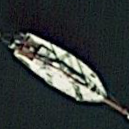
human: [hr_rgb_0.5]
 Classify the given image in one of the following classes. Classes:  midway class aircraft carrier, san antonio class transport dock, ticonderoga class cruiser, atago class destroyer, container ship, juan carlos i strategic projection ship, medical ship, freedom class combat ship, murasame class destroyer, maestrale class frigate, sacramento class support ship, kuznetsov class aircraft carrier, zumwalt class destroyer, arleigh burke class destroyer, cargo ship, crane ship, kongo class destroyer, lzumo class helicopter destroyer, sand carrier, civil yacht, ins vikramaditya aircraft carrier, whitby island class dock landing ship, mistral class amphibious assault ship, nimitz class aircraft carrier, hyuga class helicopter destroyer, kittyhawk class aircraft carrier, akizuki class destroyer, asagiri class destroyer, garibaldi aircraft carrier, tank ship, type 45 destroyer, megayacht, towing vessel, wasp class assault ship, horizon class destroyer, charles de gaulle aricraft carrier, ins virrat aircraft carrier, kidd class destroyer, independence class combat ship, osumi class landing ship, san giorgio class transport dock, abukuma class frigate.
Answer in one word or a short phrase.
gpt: Civil yacht